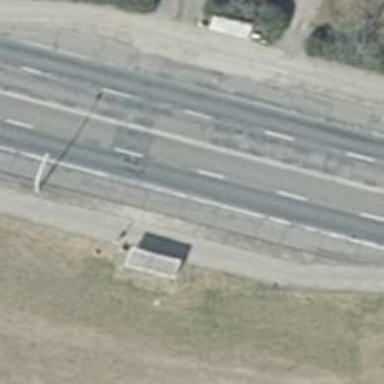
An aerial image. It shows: Secondary road with asphalt surface and embankment.